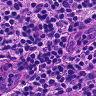
Metastatic tissue present: no